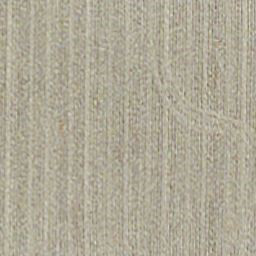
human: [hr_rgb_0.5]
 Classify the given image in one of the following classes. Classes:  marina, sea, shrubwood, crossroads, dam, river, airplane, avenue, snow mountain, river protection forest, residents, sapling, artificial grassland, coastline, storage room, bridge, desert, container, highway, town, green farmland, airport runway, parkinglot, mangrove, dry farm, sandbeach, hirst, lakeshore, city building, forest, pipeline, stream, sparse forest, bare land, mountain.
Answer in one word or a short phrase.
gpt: dry farm